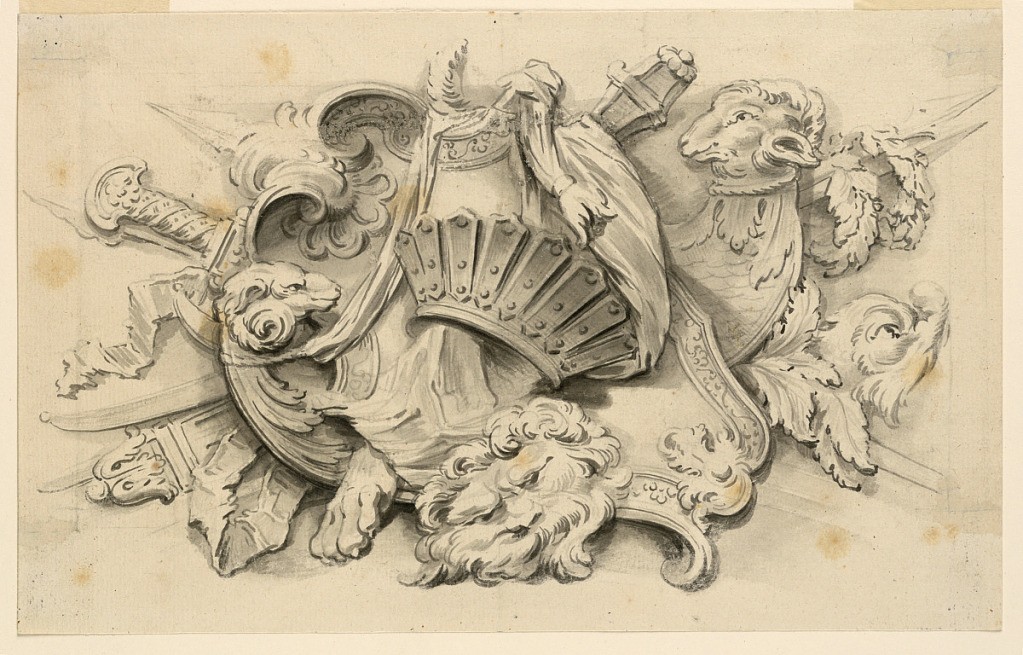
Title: Design for trophy of arms
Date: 1730
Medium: Pen and ink, brush and watercolor, graphite on laid paper
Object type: Drawing
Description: A helmet with a horse tail at the center of the design.